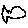
Label: fish